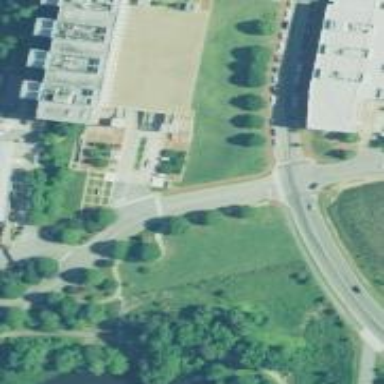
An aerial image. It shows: On Centennial Campus.